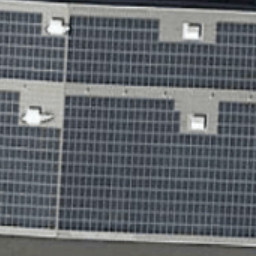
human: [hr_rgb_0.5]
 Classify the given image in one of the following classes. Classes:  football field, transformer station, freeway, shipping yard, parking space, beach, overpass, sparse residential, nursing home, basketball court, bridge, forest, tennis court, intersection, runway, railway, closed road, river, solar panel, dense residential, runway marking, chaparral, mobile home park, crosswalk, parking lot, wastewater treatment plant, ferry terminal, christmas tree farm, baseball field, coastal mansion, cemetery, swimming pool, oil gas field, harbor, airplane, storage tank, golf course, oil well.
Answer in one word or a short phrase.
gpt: solar panel